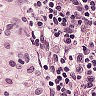
Metastatic tissue present: no